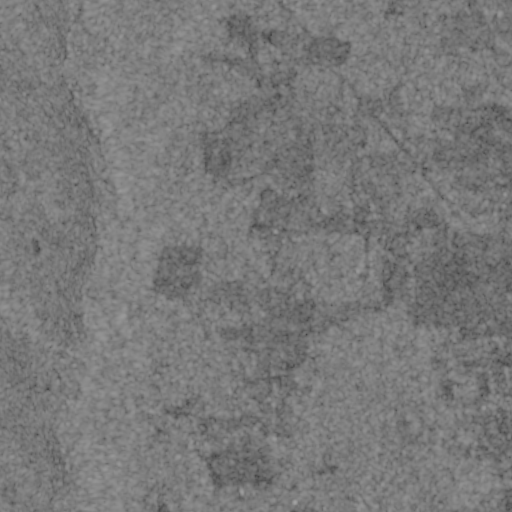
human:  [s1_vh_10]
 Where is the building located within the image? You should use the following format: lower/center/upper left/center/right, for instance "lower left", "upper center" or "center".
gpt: The building is located in the lower center of the image.
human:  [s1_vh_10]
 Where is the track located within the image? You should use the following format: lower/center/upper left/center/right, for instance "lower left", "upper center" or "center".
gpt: There is no track in the image.

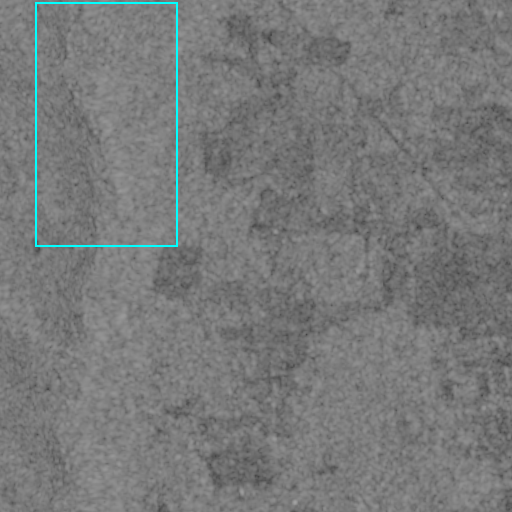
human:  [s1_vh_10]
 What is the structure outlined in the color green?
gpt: There is no green outline.
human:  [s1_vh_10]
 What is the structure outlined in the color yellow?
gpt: There is no structure outlined in yellow.